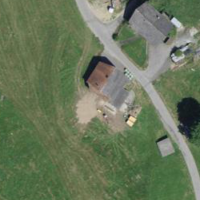
EUNIS habitat code: 24
Species observed at this site:
Acer campestre